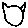
Label: cat